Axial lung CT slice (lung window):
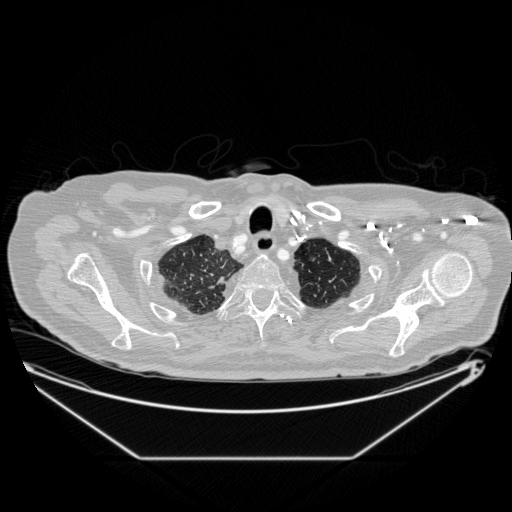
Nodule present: no